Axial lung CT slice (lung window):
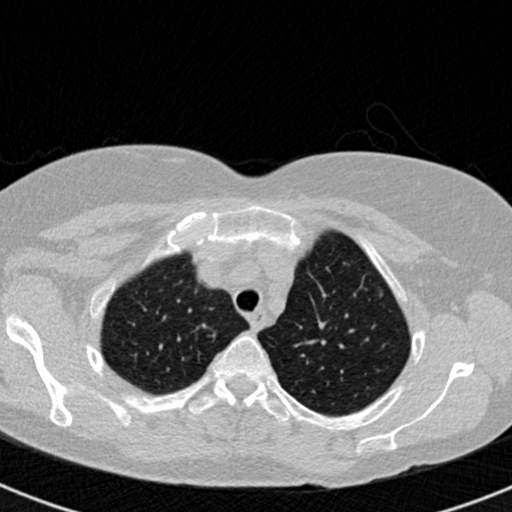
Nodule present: yes
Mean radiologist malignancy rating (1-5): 3